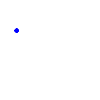
Particle: pion